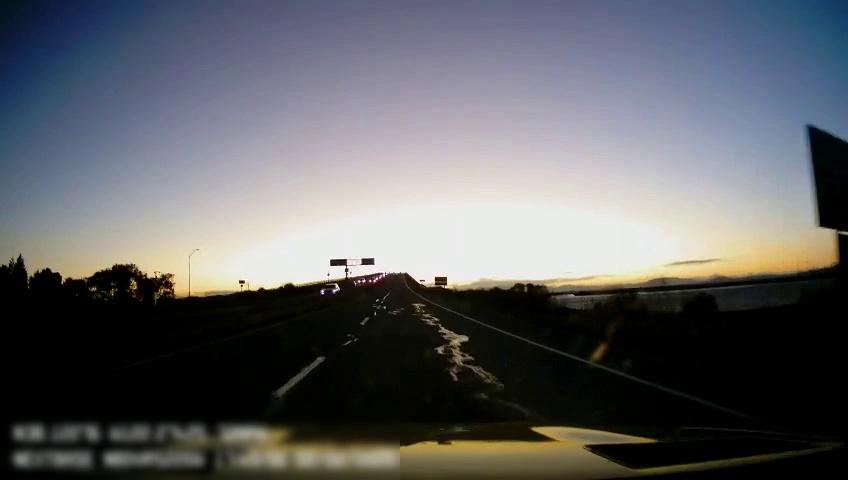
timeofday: Dusk/Dawn/Twilight
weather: Sunny
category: Drivable Space
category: Drivable Space
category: Vehicles | Car
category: Lanes | Current Lane
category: Lanes | Current Lane
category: Lanes | Alternate Lane
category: Lanes | Alternate Lane
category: Traffic | Signs